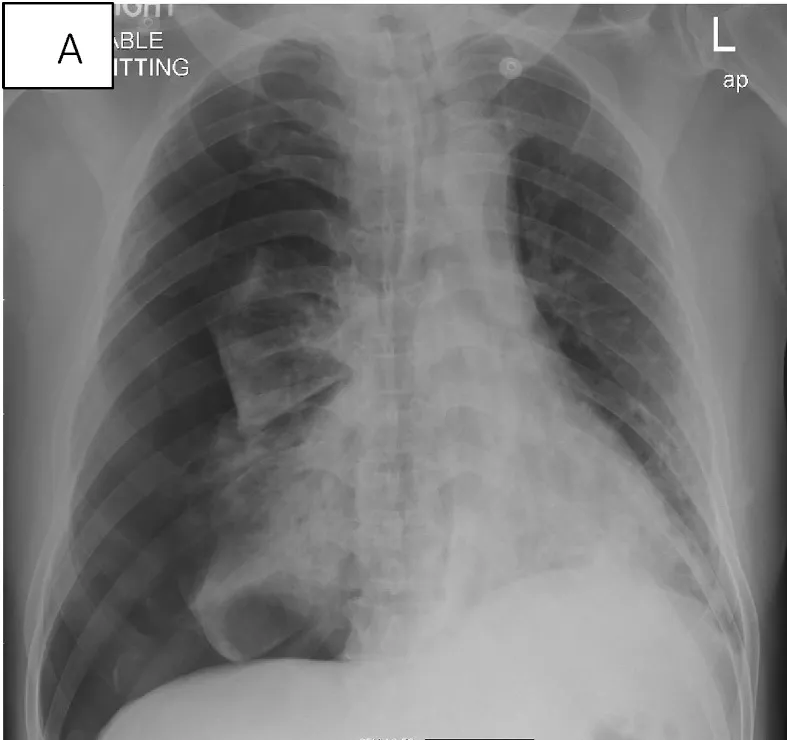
Large right-sided pneumothorax with mediastinal shift towards left.
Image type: radiology (x_ray)